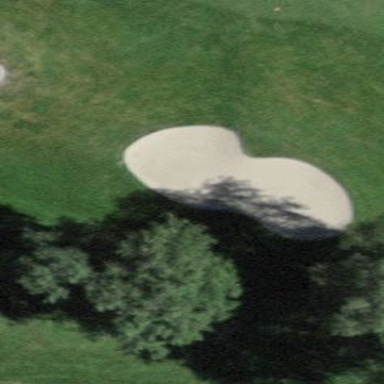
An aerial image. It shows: Sand bunker on golf course.